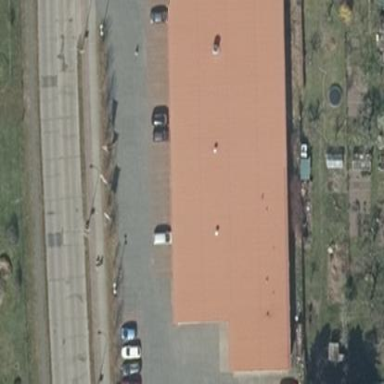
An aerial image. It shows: Supermarket building.